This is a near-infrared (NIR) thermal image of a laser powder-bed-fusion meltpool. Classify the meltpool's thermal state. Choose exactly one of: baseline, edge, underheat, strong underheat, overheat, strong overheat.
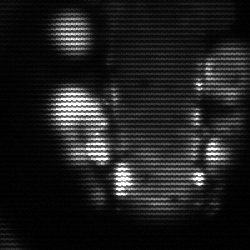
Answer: strong underheat